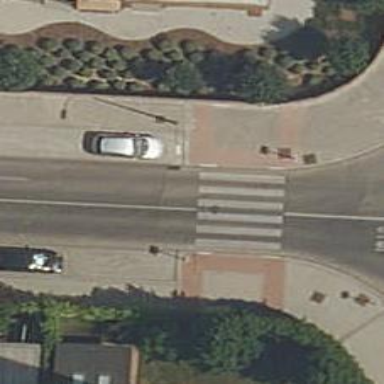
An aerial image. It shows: Zebra crossing on footway.